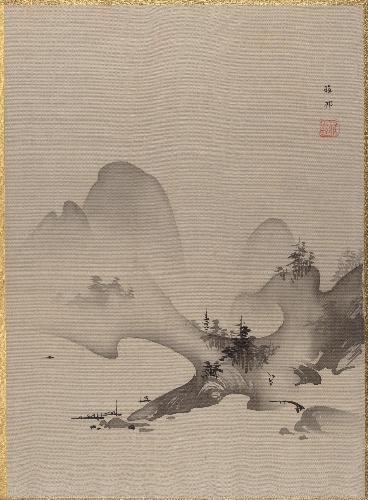
Artist: Hashimoto Gahō
Artist bio: Japanese, 1835–1908
Date: ca. 1885–89
Object type: Album leaf
Classification: Paintings
Medium: Album leaf; ink and color on silk
Culture: Japan
Period: Meiji period (1868–1912)
Dimensions: Image: 14 1/4 × 10 3/8 in. (36.2 × 26.4 cm)
Mat: 22 7/8 × 15 1/2 in. (58.1 × 39.4 cm)
Department: Asian Art
Credit line: Charles Stewart Smith Collection, Gift of Mrs. Charles Stewart Smith, Charles Stewart Smith Jr., and Howard Caswell Smith, in memory of Charles Stewart Smith, 1914
Accession year: 1914
Repository: Metropolitan Museum of Art, New York, NY
Tags: Lakes|Mountains|Landscapes